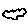
Label: cloud